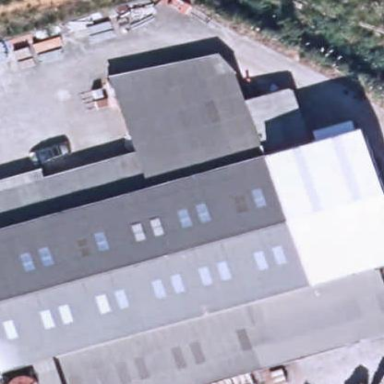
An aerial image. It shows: Industrial building.